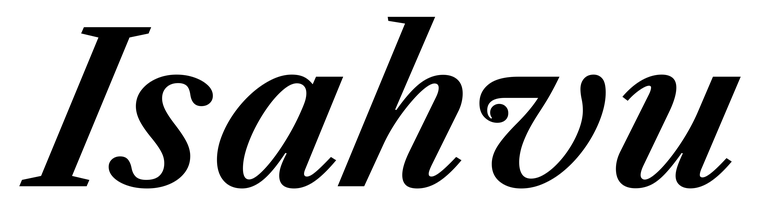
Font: LibreCaslonText-Italic_SemiBold_Italic